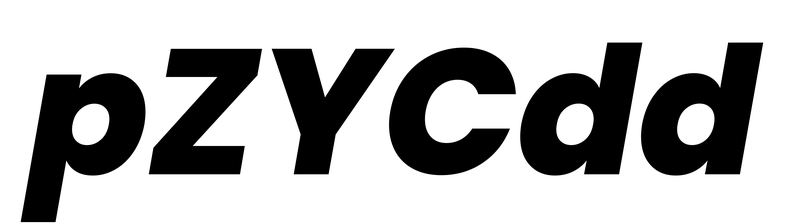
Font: Poppins-ExtraBoldItalic